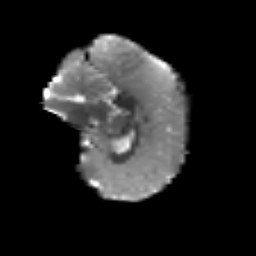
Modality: T2w
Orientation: sagittal
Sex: male
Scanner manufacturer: siemens
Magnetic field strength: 3 T
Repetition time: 5 s
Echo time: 0.071 s